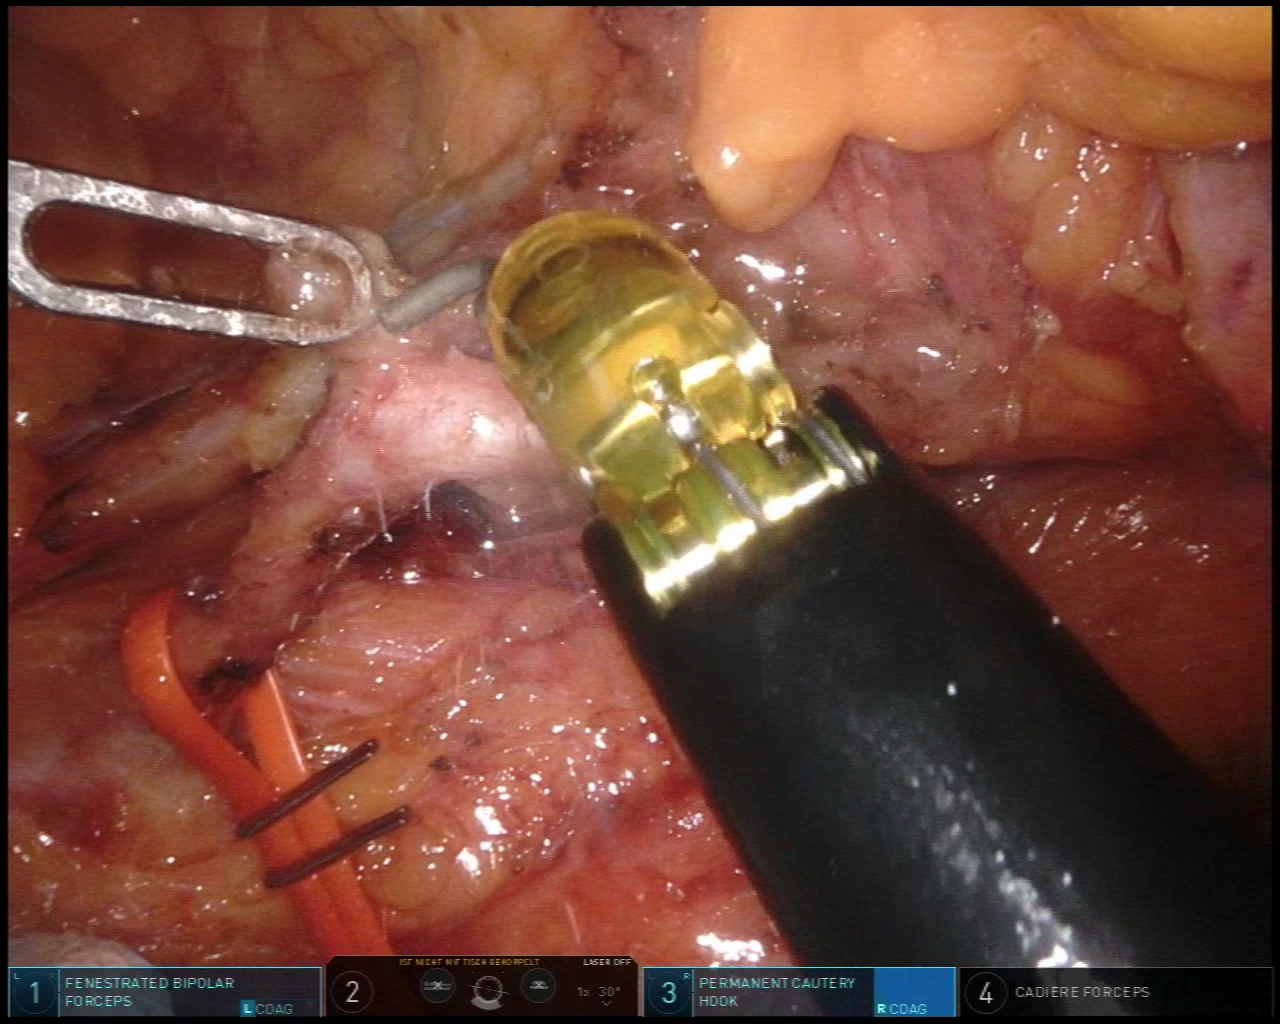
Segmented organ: intestinal_veins
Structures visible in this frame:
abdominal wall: no
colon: no
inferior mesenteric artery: yes
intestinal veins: yes
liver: no
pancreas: no
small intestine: no
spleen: no
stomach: no
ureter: no
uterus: no
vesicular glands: no